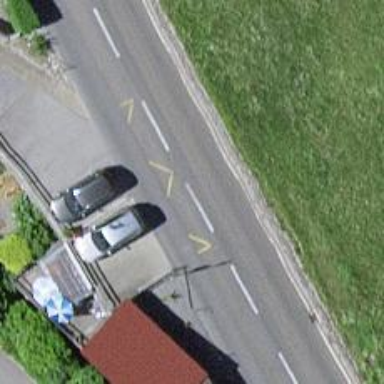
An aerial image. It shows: Bus stop with stop position for public transport.